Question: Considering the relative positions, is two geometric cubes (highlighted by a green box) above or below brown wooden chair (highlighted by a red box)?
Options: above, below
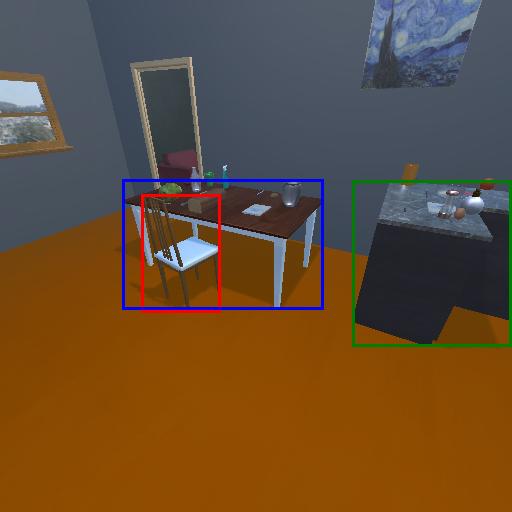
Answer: above